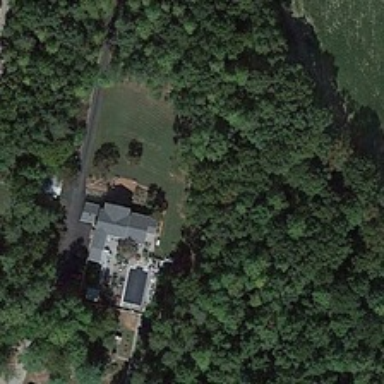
A building is surrounded by many green trees .